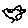
Label: bird